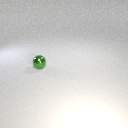
small green metal sphere